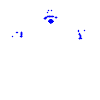
Particle: electron